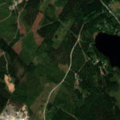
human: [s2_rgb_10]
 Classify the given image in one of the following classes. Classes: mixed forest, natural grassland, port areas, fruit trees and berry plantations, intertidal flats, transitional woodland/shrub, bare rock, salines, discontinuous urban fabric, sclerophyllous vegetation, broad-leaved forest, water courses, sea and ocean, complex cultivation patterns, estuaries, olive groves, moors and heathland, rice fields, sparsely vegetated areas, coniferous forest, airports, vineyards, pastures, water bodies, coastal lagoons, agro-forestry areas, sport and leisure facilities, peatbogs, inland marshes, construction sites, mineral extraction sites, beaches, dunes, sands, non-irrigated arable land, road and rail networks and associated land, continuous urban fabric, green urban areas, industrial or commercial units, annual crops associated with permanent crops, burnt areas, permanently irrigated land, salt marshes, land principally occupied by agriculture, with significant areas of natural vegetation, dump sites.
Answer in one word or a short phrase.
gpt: mineral extraction sites, broad-leaved forest, mixed forest, transitional woodland/shrub